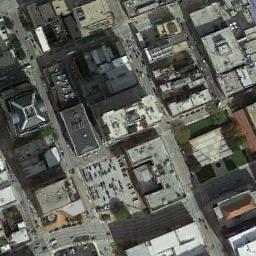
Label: commercial_area